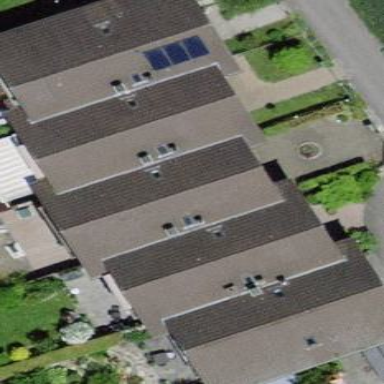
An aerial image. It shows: Terrace building.